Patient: sex M, age 48
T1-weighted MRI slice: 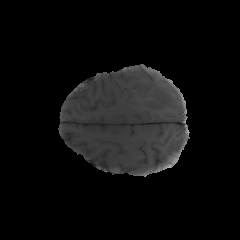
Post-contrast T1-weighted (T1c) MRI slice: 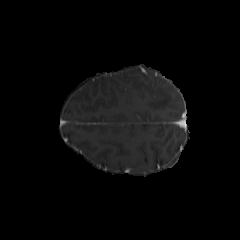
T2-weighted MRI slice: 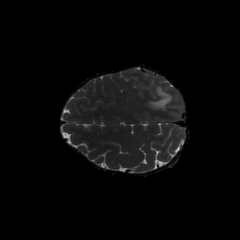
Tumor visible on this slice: yes
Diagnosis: Glioblastoma, IDH-wildtype
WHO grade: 4